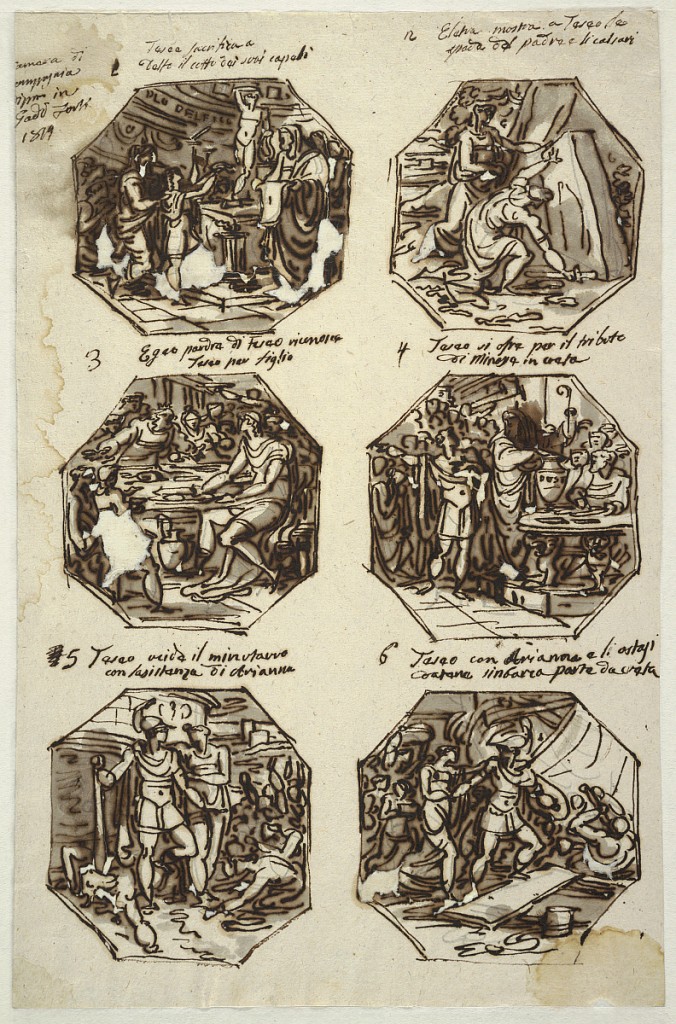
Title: Six Theseus Subjects for the Palazzo Gaddi, Forli
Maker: Felice Giani, Italian, 1758–1823
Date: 1819
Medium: Pen and ink, brush and grey watercolor wash over black chalk on paper
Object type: Drawing
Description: Six octagonal drawings of Theseus subjects. Written top left, "Camera di/ compagnia/ dipinto in/ Gaddi Forli/ 1819." Top row: Theseus as boy sacrifices hair to Apollo in Delphi. Accompanied by mother, Aethra, and companions, boy raises hair to statue of gods. Priests stand right.  Written with ink on top, caption 1: "Teseo sacrifica a /Delfo il ciuffo dei suoi capelli." Theseus takes sword and shoes of Aegeus beneath stone. Aethra stands behind him.  Caption 2: "Electtra mostra a Teseo la/ spada del padre e li calzari." Central row: Theseus, showing sword at table is recognized by father.  Caption 3: "Egeo padre di Teseo riconosce/ Teseo per figlio." Theseus presents himself in Athens to do battle against Minotaur. He stands beside priest, the secretary ready to draw lots for youths and maidens to be sent as tribute to Crete. "REST" is written on urn.  Caption 4: "Teseo ofre per il tributo/ di Minose in creta." Bottom row, Theseus and Ariadne stand beside Minotaur's corpse. Jubilant and thankful crowd shown at right. Caption 5: "Teseo ucide  il minutauro/ con l asistenza di Arianna." Theseus and Ariadne board sailing ship. They are followed by girls and youths. Caption 6: "Teseo con Arianna e li ostagi/ d atene sinbarca parte da creta."